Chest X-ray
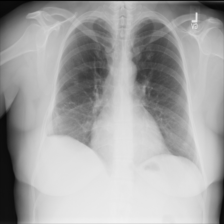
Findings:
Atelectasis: negative
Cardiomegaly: negative
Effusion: negative
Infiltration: negative
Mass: negative
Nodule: negative
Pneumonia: negative
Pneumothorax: negative
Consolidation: negative
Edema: negative
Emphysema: negative
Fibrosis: negative
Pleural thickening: negative
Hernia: negative